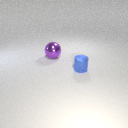
small blue metal cylinder to the right of large purple metal sphere